Question: I'm trying to create a custom cell with 4 'UILabels' and a 'UITextView'. I've laid out the elements. The 'UITextView' is not scrollable. The problem I face it placing the last 'UILabel' under the 'UITextView'. I've tried pinning both(either) to the superview and nothing seems to work. It is always under the 'UITextView' no matter what as shown below:

What more should I do to move the UILabel below the UITextView?
This the only change I've made in my code:
'''
- (CGFloat)tableView:(UITableView *)tableView heightForRowAtIndexPath:(NSIndexPath *)indexPath
{
QXTInboxCell *inboxCell = (QXTInboxCell*)[self tableView:tableView cellForRowAtIndexPath:indexPath];
CGFloat width = self.tableView.frame.size.width - inboxCell.question.frame.origin.x - QUESTION_RIGHT_MARGIN;
CGSize size = [inboxCell.question sizeThatFits:CGSizeMake(width, 400)];
[inboxCell.question sizeThatFits:size];
return (inboxCell.question.frame.origin.y + size.height + 20);
}
'''
Please help. I'm on XCode 5.0.2. Thanks.
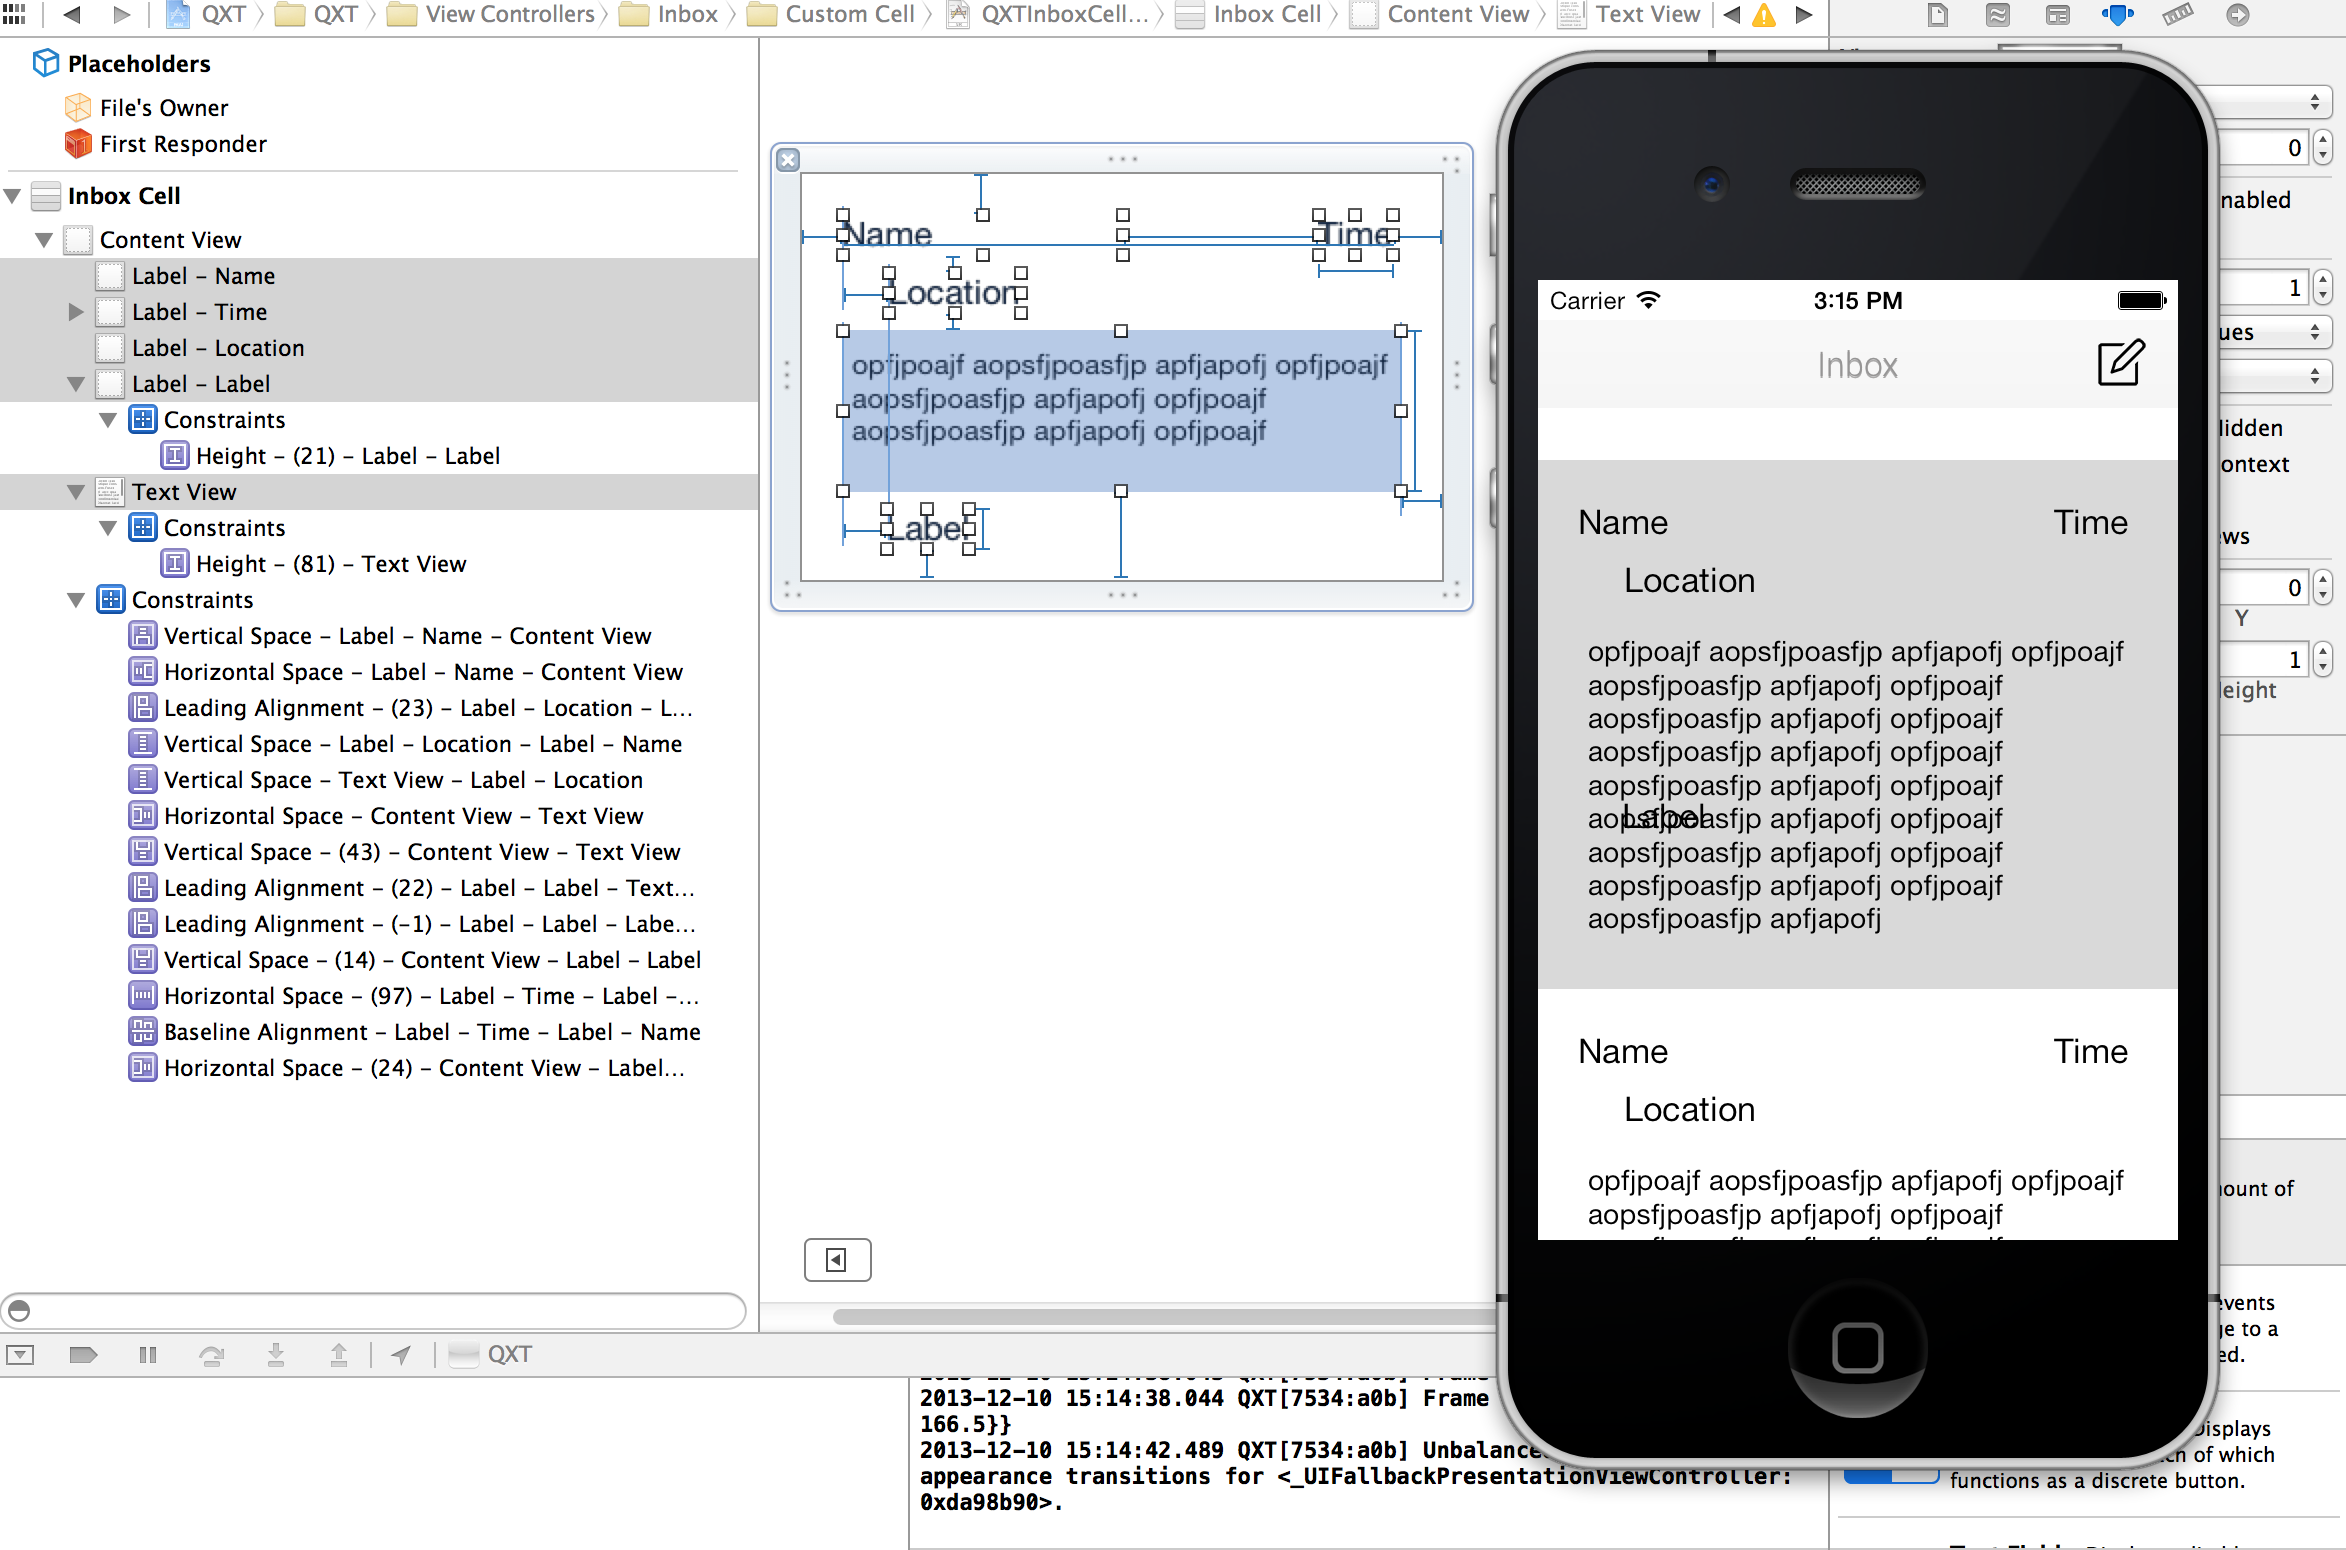
Answer: Add the following constraints:
- - -
then (AFTER you set the text of the textView) call
'''
[cell setNeedsLayout]
'''
Of course this only works if you calculated the correct height for the cell in 'heightForRowAtIndexPath:'.